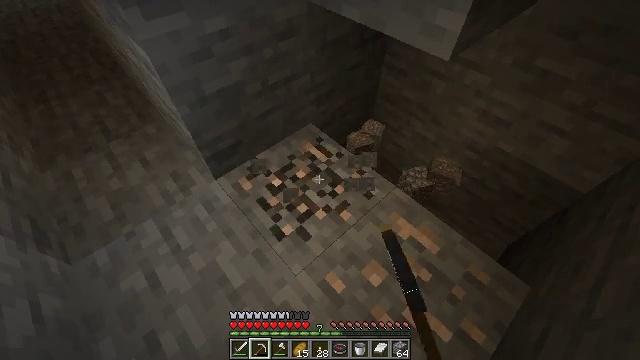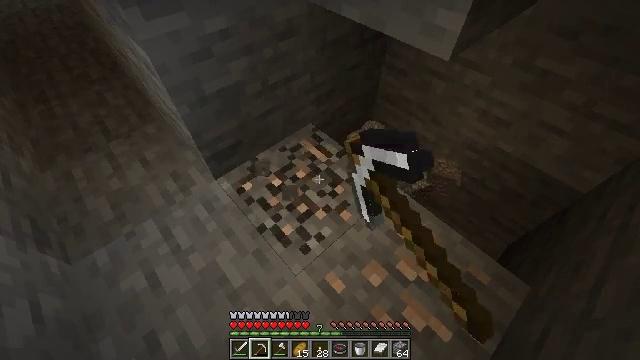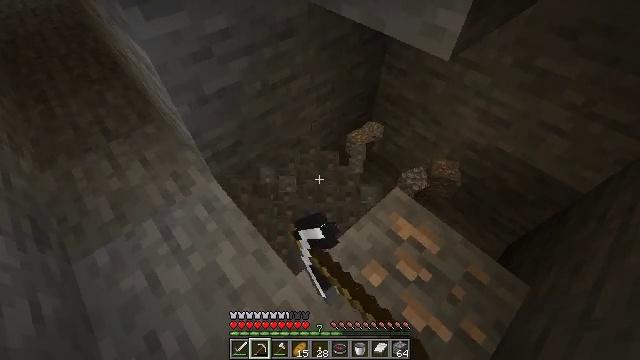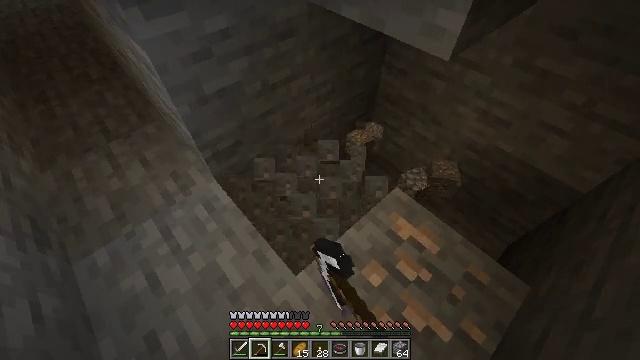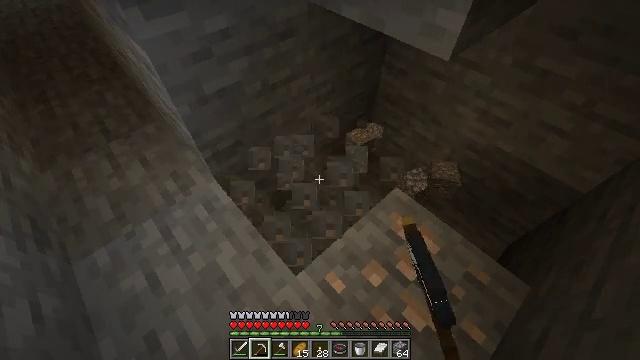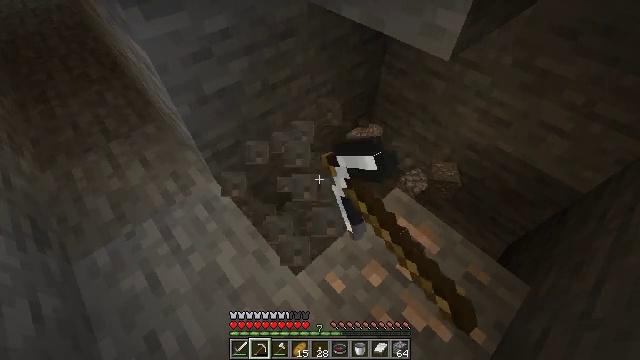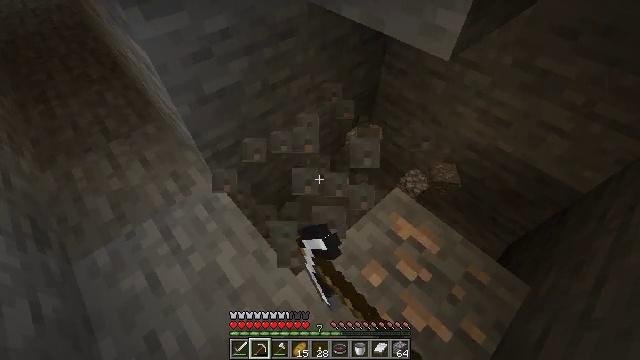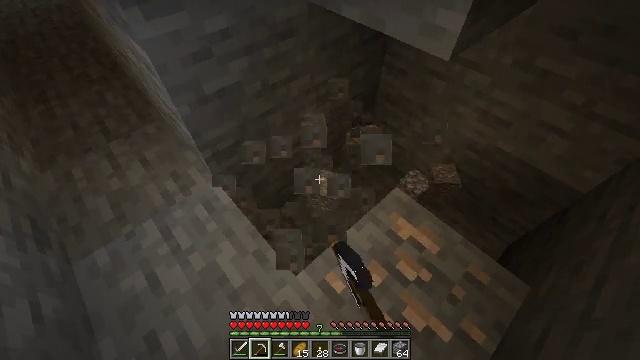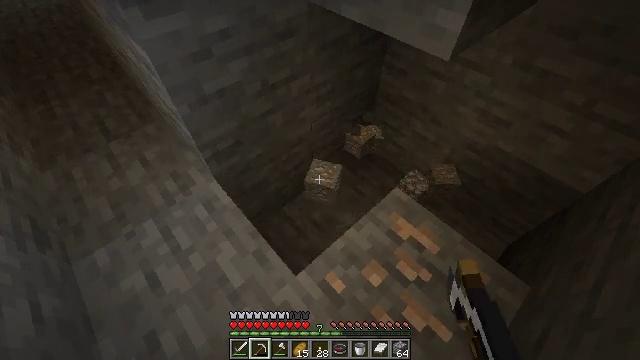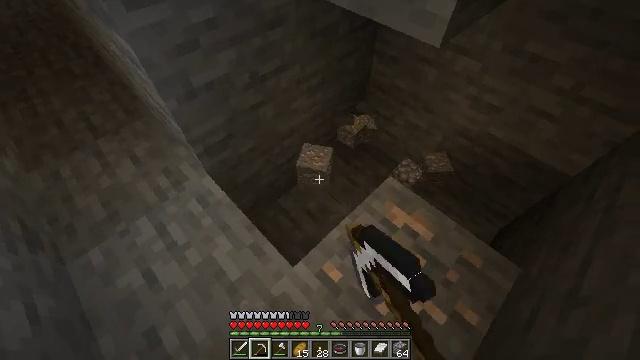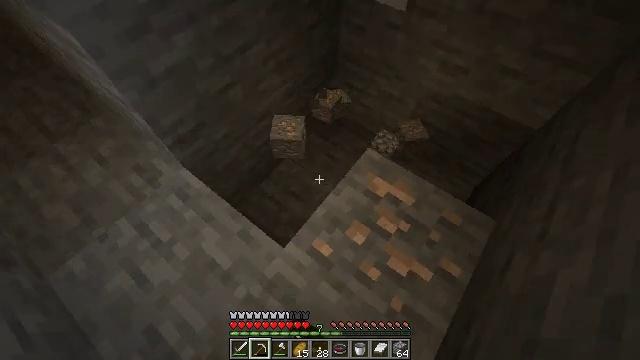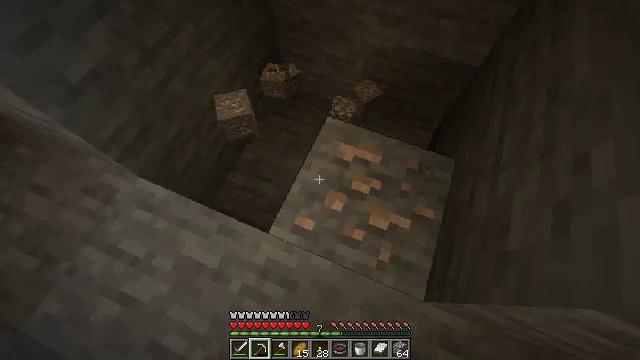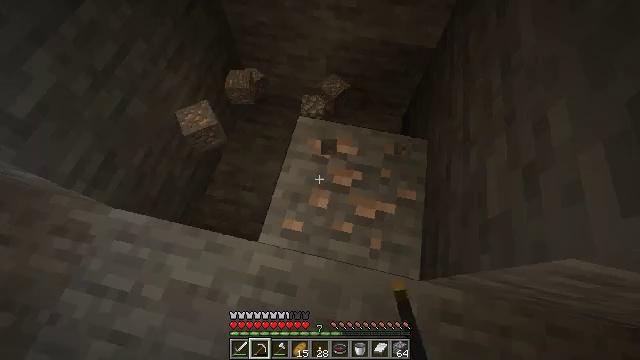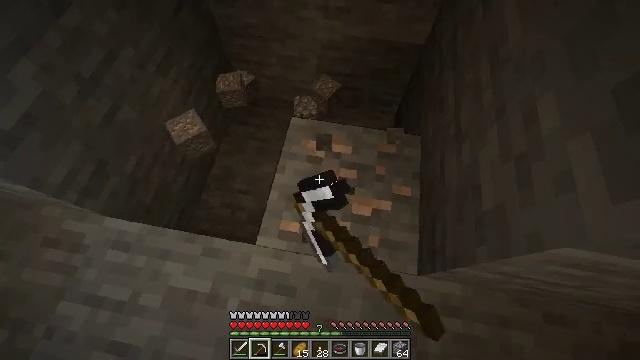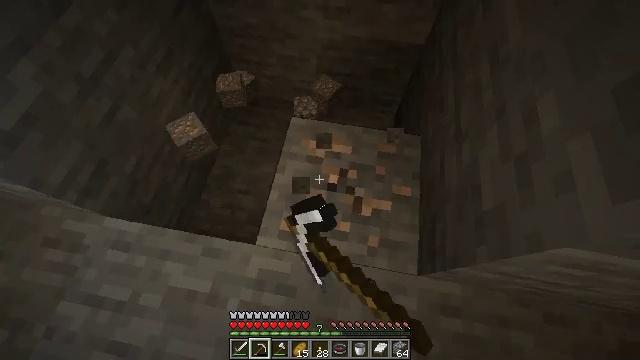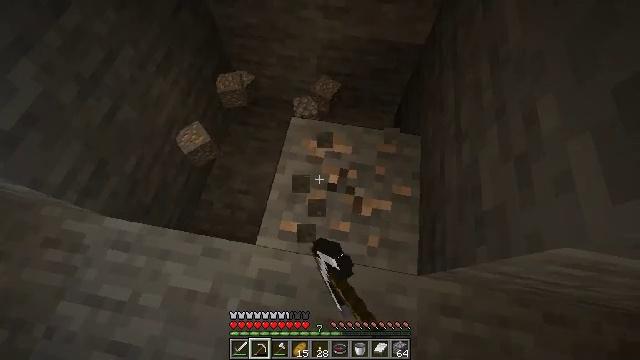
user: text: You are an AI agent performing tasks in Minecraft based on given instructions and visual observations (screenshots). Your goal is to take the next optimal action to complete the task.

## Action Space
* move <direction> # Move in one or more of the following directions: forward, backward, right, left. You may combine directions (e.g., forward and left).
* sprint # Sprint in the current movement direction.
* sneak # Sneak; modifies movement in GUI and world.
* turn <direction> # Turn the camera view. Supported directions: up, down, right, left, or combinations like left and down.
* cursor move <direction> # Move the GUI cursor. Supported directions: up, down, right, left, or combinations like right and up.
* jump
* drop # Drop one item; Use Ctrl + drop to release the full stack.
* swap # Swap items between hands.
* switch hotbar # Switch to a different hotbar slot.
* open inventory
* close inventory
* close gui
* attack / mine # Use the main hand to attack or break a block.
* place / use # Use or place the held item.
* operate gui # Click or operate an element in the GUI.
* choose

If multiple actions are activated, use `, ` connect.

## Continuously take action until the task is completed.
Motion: motion action
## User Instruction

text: Use a pickaxe to gather iron ore.
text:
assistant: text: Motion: attack / mine
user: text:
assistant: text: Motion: attack / mine
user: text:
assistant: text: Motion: attack / mine
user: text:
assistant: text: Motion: attack / mine
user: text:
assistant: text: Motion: attack / mine
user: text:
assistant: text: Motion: attack / mine
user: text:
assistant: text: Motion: attack / mine
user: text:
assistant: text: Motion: attack / mine
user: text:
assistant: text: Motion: turn right and down, attack / mine
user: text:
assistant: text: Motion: turn right and down, attack / mine
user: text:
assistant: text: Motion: turn right and down, attack / mine
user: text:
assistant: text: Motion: turn right, attack / mine
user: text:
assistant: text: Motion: turn right, attack / mine
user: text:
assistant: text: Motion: attack / mine
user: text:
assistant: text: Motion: attack / mine
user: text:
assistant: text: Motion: attack / mine
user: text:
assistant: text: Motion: attack / mine
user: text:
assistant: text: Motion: attack / mine
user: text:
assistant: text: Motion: attack / mine
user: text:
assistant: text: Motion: attack / mine
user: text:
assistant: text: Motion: attack / mine
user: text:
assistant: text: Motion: attack / mine
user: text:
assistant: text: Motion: attack / mine
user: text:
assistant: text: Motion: attack / mine
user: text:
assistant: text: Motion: attack / mine
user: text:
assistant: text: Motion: attack / mine
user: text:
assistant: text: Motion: turn right, attack / mine
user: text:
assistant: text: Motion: attack / mine
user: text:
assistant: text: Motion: attack / mine
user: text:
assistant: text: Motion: attack / mine